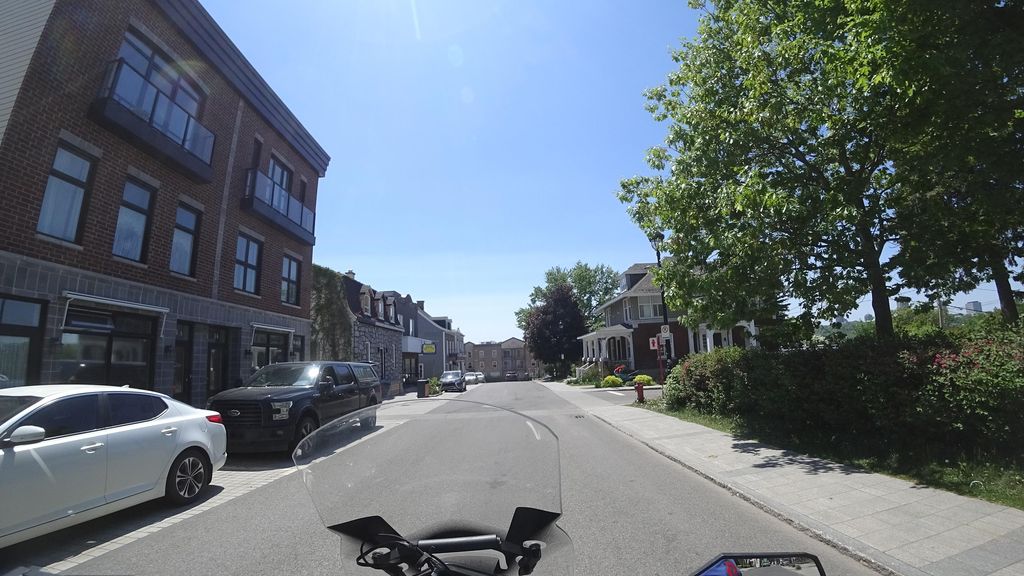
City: quebec_city